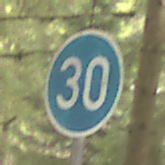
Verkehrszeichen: VorgeschriebeneMindestgeschwindigkeit
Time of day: MorningAfternoon
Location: Outdoor (Nature)
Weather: Overcast
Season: Winter
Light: Natural